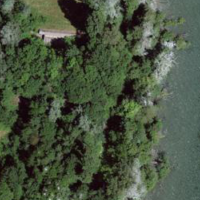
EUNIS habitat code: 53
Species observed at this site:
Aeshna cyanea